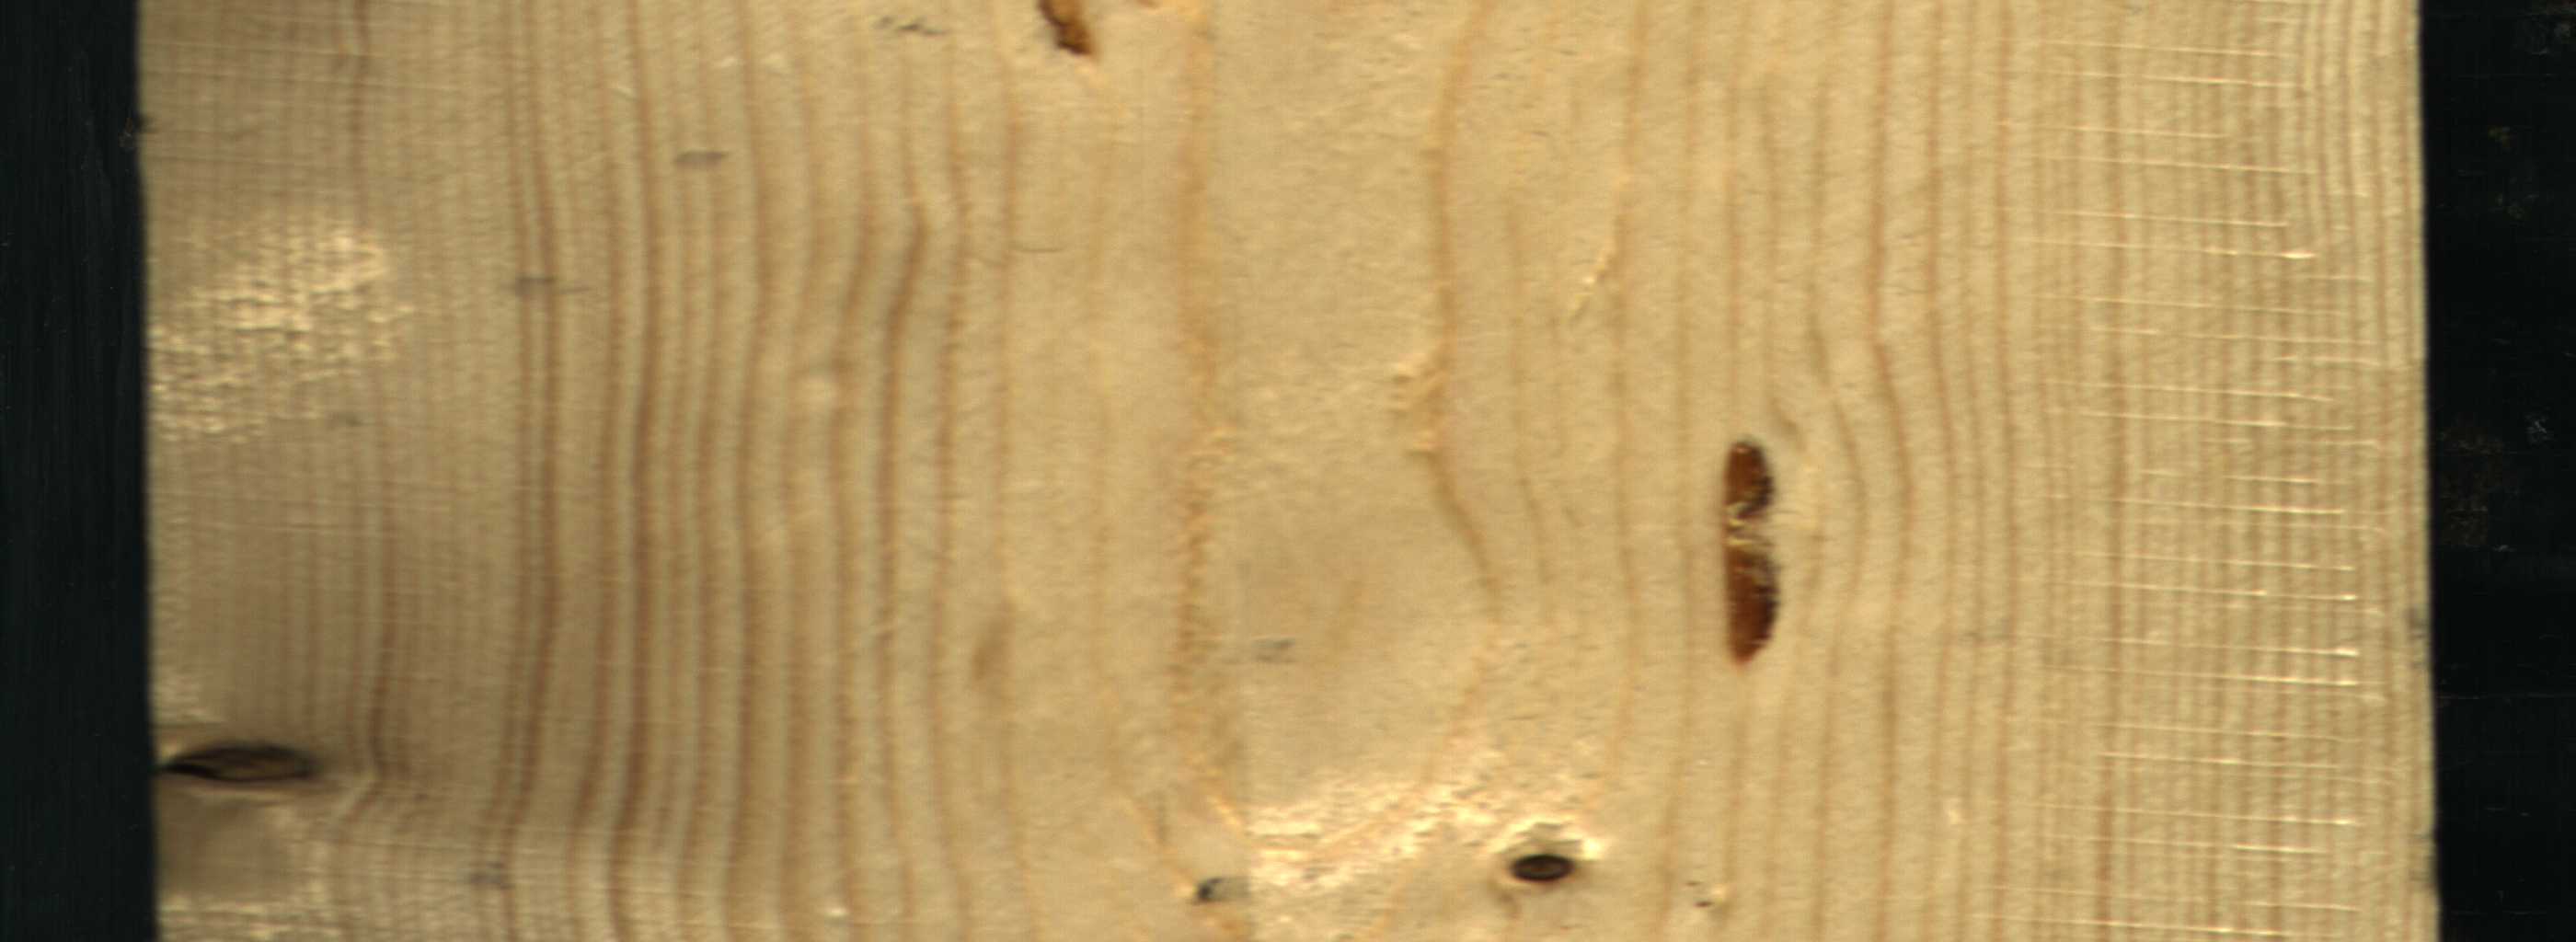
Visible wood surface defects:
resin
resin
Dead_Knot
Dead_Knot